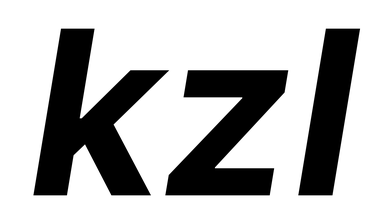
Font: Inter-Italic_Bold_Italic